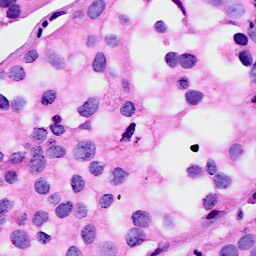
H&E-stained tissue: Breast